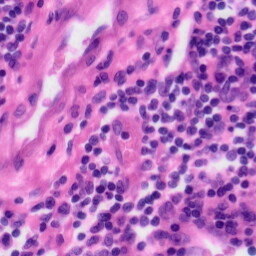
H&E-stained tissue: Tonsil